I will show an image sequence of human cooking. I have annotated the images with numbered circles. Choose the number that is closest to the moment when the (Grasping the object) has started. You are a five-time world champion in this game. Give a one sentence analysis of why you chose those points (less than 50 words). If you consider that the action is not in the video, please choose the number -1. Provide your answer at the end in a json file of this format: {"points": []}
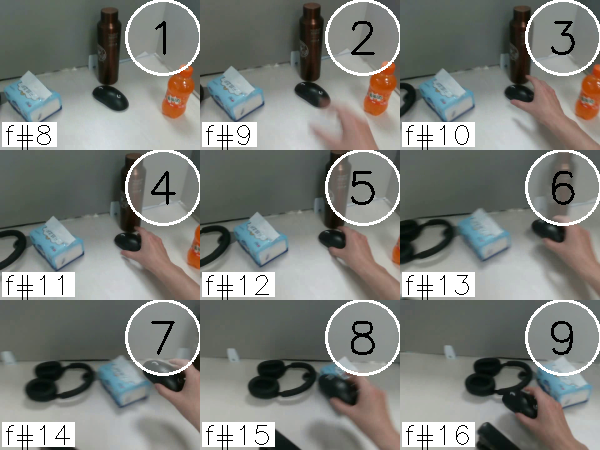
Frame 5 shows the clearest moment of hand-object contact.
{"points": [5]}